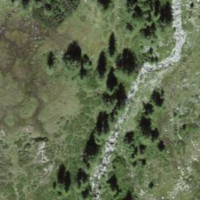
EUNIS habitat code: 26
Species observed at this site:
Alcis repandata